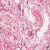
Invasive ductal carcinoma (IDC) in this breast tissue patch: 0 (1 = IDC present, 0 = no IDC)